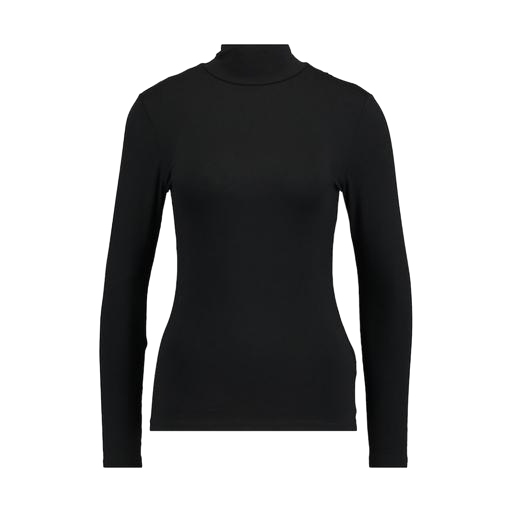
black polo-neck top, high-neck top, skinny-fit stretch polo shirt, white background